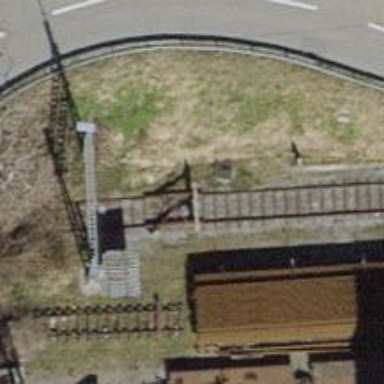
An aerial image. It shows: Railway buffer stop.